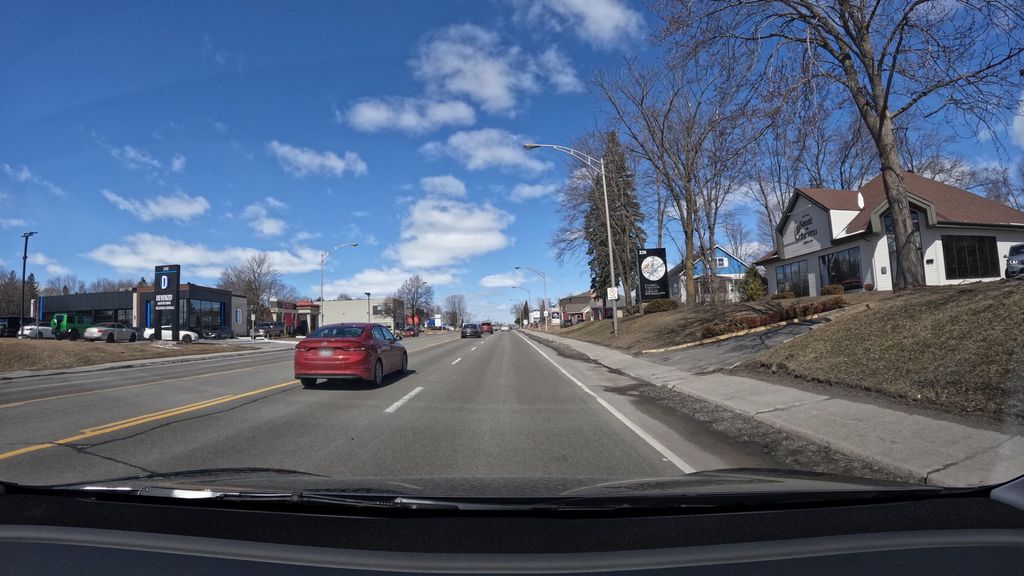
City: montreal